Question: Firstly I would like to apologize to you all because I know that this question has been asked a whole bunch of times. But I dont know much about MVC or .NET or Lambda expressions per se. I am working on a small project and I am stuck at the Lambda expression error as below

'''
using System;
using System.Collections.Generic;
using System.Data;
using System.Data.Entity;
using System.Linq;
using System.Web;
using System.Web.Mvc;
using MVC4Trial.Models;
using Kendo.Mvc.UI;
using Kendo.Mvc.Extensions;
namespace MVC4Trial.Controllers
{
public partial class CallTrackController : Controller
{
public ActionResult Index()
{
return View();
}
public ActionResult Remote_Data()
{
return View("AjaxBinding");
}
public ActionResult vwCallDetails([DataSourceRequest] DataSourceRequest request)
{
return Json(GetCallDetailsFn().ToDataSourceResult(request));
}
private static IEnumerable<CallDetails> GetCallDetailsFn()
{
var callData = new CallTrackClassDataContext();
return callData.CallDetails.Select(calldetail => new CallDetails
{
CCCID = calldetail.CCCID,
Mp3_Url = calldetail.Mp3_Url,
Index = calldetail.Index,
Target_Number = calldetail.Target_Number,
Duration = calldetail.Duration,
LocalTime = calldetail.LocalTime,
Site_Name___Address = calldetail.Site_Name___Address,
Ad_Source_Name = calldetail.Ad_Source_Name,
Tracking_Number = calldetail.Tracking_Number,
Caller_Number = calldetail.Caller_Number,
Available_Feature = calldetail.Available_Feature
});
}
}
}
'''
I would like to learn how to fix this error. What am I missing here? Do I need to make any sort of changes on my Model/View/Any other file? Thanks for reading and helping.
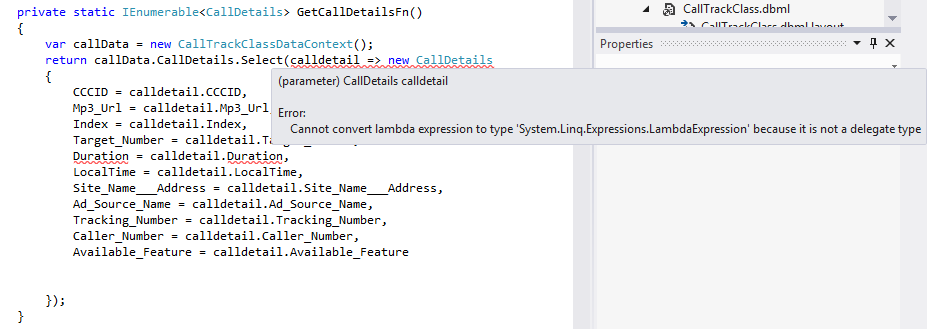
Answer: There's something wrong with 'Duration'. It's underlined in red, indicating that it doesn't exist on the class, or some other issue is causing it to not be recognized. Since there's an error here, the lambda expression doesn't process properly and it's only then that Visual Studio recognizes there error. Essentially, the reported error is masking the true problem. Fix 'Duration' or remove it, and the lambda expression will be fine.
For what it's worth though, what you're doing doesn't make much sense. 'callData.CallDetails' returns an instance of 'CallDetails' (or at least it should, or you should change the name), so using 'Select' to return an instance of 'CallDetails' populated from an instance of 'CallDetails' is superfluous.
Sorry for not being more clear. My last comment really depends on what is exactly going on in code I can't see. So there's two possible scenarios:
1) 'callData.CallDetails' is an instance of 'CallDetails'. If this is the case, using 'Select' is a waste of time and code because all you're doing is just converting one instance of 'CallDetails' to another. Just doing 'return callData.CallDetails;' would have the same effect.
2) 'callData.CallDetails' is an instance of 'CallDetails'. If this is the case, then you should simply rename the 'CallDetails' member of 'callData' to avoid the sort of confusion that prompted my comment in the first place.
FWIW: If you really need to map some other type to an instance of 'CallDetails' like this, you should look into <URL>. Writing this code is not only repetitive and time-consuming, but you also make yourself more prone to errors. For example, what if you later change the definition of 'CallDetails'? You now got to track down every explicit mapping like this and change that as well, whereas with AutoMapper, you likely can just change the definition and be done.